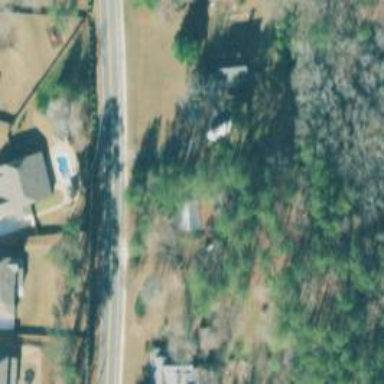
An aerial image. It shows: Driveway leading to service road.